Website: slack
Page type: payment
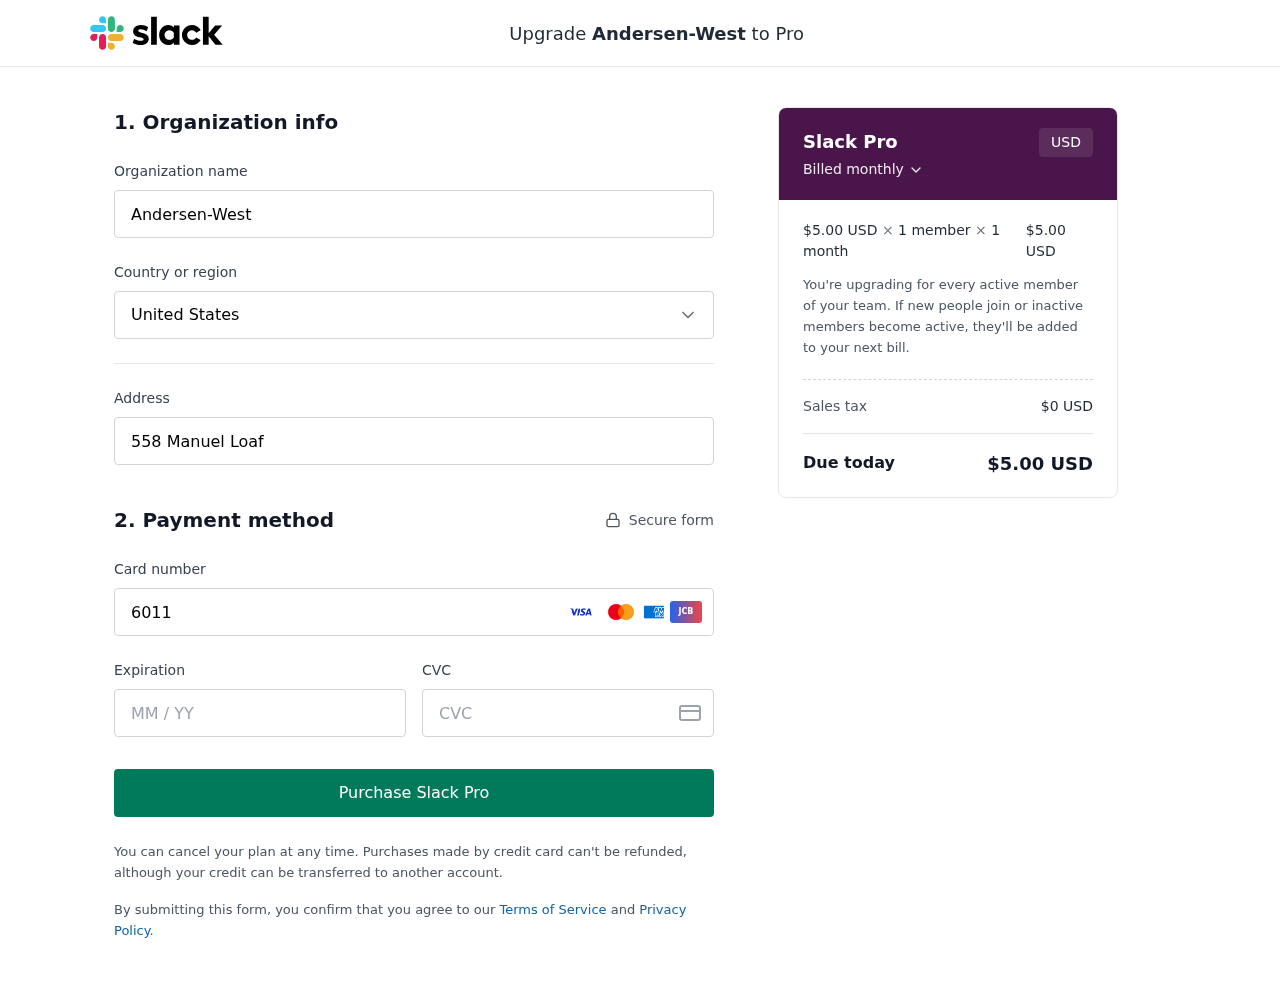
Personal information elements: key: PII_CARD_CVV
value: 334
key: PII_CARD_EXPIRY
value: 01/28
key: PII_CARD_NUMBER
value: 6011 2974 0404 0236
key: PII_COMPANY
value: Andersen-West
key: PII_COUNTRY
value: United States
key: PII_STREET
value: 558 Manuel Loaf
Product elements: key: PRODUCT1_PRICE
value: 5
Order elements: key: ORDER_SUBTOTAL
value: $5.00 USD
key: ORDER_TAX
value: $0 USD
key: ORDER_TOTAL
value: $5.00 USD